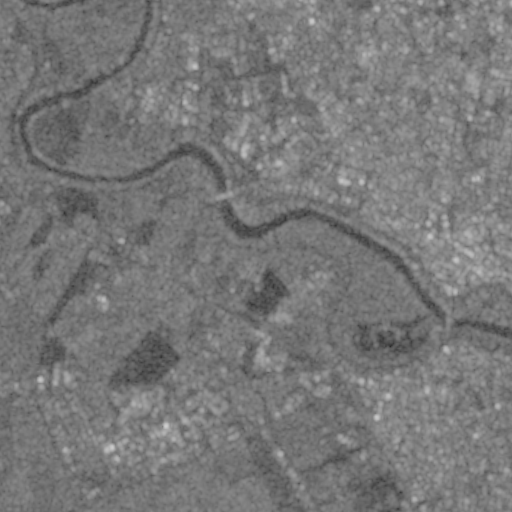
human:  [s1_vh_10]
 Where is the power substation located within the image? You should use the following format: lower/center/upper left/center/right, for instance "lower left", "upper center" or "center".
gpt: The power substation is located in the lower left of the image.
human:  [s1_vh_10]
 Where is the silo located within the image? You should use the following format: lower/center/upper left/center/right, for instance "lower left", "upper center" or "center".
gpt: The silo is located in the lower left of the image.
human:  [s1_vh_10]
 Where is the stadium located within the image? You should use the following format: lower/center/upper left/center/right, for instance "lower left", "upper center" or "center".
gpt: The stadium is located in the upper right of the image.
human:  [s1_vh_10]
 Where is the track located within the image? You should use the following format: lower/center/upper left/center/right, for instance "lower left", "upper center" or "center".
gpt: The track is located in the upper center of the image.
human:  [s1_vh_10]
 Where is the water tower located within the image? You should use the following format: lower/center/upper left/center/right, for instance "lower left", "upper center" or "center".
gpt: The water tower is located in the center left of the image.
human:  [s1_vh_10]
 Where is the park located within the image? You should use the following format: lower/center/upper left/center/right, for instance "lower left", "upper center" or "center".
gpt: There is no park in the image.

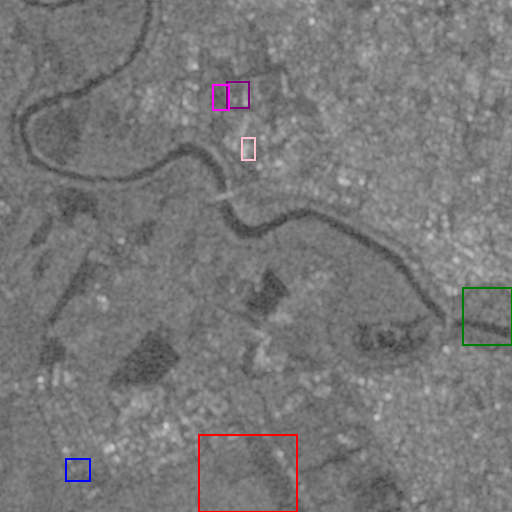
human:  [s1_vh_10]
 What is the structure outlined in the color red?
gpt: The structure outlined in red is a crop field.
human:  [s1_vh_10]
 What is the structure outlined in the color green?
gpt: The structure outlined in green is a park.
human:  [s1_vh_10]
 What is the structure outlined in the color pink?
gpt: The structure outlined in pink is a parking lot.
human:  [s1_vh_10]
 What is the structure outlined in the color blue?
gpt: The structure outlined in blue is a power substation.
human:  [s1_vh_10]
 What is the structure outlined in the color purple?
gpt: The structure outlined in purple is a stadium.
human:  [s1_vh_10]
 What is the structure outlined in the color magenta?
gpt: The structure outlined in magenta is a track.
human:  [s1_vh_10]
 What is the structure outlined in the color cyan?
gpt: There is no cyan outline.